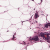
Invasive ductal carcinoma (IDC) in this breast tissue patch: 0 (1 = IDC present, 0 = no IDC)